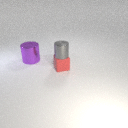
small gray metal cylinder above small red rubber cube